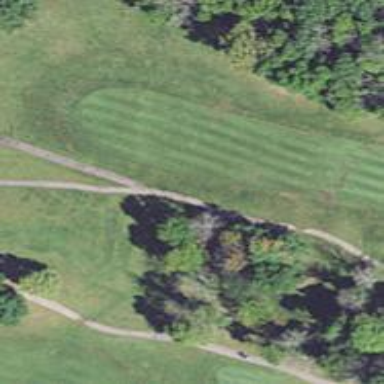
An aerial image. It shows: Footway that doubles as golf path.